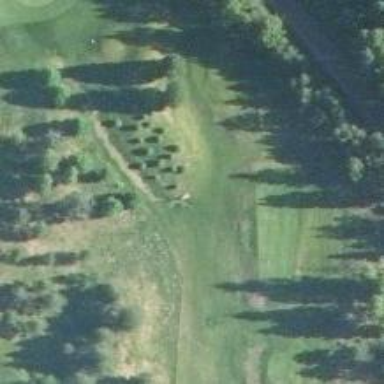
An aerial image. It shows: Footway that resembles golf path.